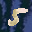
Label: 5